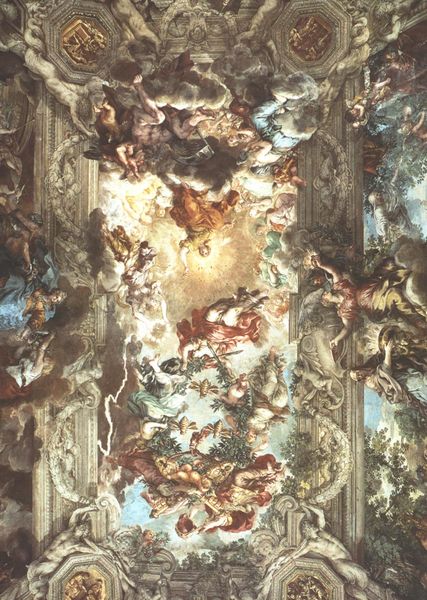
Titel: Der Triumph der göttlichen Vorsehung
Künstler: Pietro da Cortona
Standort: Rom, Palazzo Barberini (EU - I - Latium)
Schlagwörter: blau, gemälde, wolken, menschen, braun, türkis, rot, beige, kirche, decke, renaissance, engel, wandgemälde, wandmalerei, heiligenschein, nimbus, deckenmalerei, himmelsreich